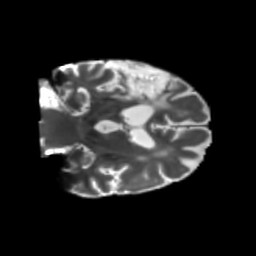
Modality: T2w
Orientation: coronal
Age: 58
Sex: male
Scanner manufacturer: siemens
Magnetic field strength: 3 T
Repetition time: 5.47 s
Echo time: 0.0854 s